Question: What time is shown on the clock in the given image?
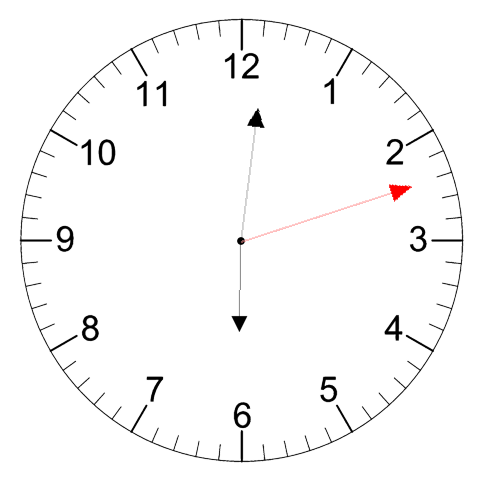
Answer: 06:01:12